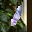
Label: 1